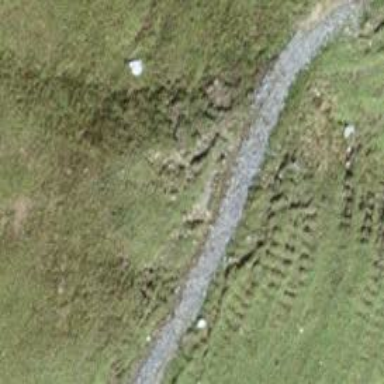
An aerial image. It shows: Path on the ground.